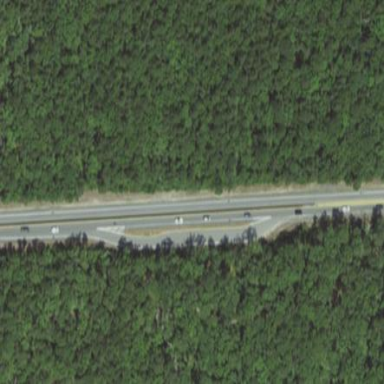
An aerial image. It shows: Rest area on the road.